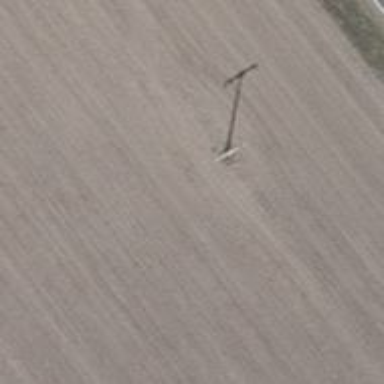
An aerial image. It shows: Power pole.